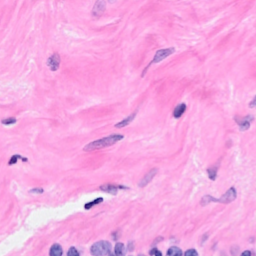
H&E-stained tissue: Breast